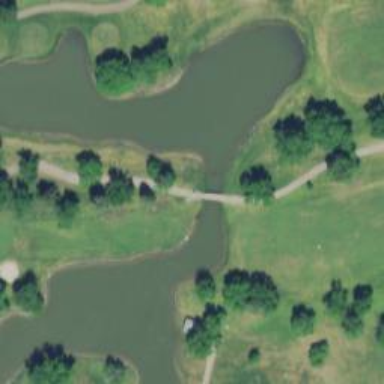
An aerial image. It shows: Service road on bridge for golf carts.